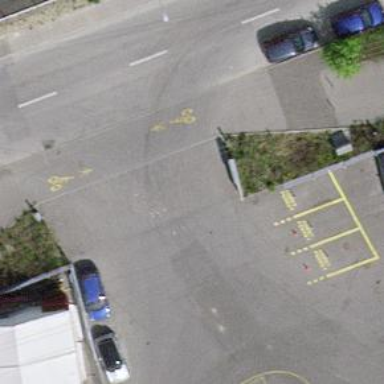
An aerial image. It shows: Asphalt sidewalk along cycleway.